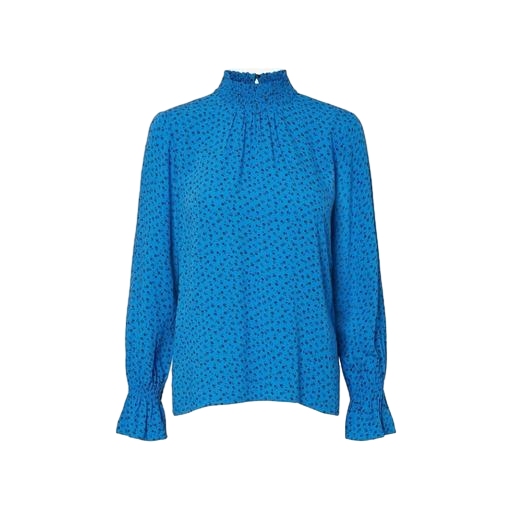
blue cheetah-print shirt, blue ruffled animal-print blouse, blue polka-dot shirt, white background